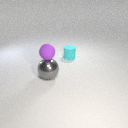
small cyan rubber cylinder to the right of large gray metal sphere